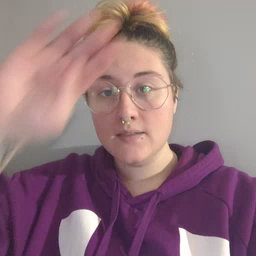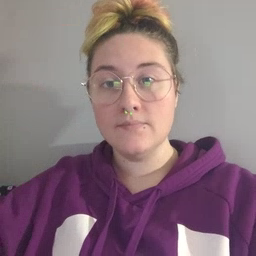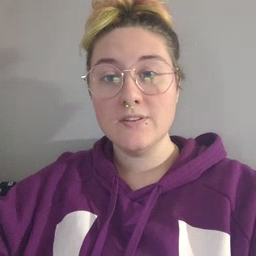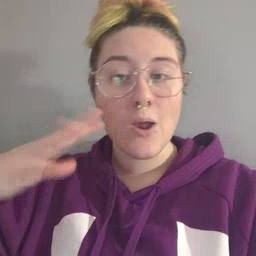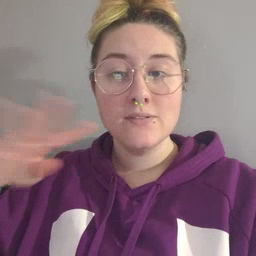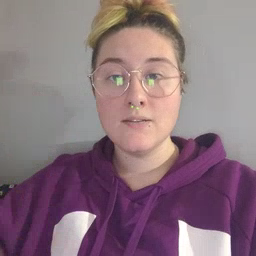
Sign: noisy